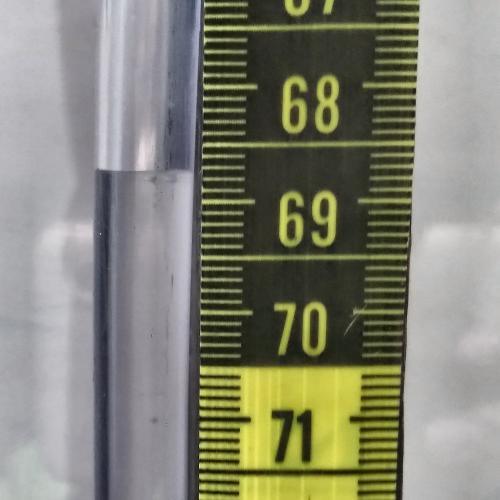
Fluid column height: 68.7 cm